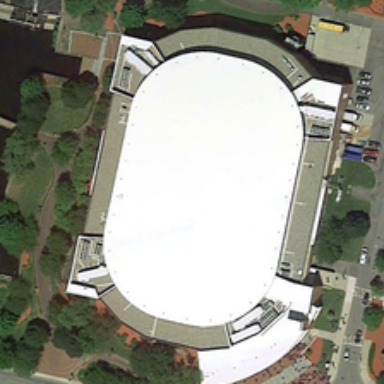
Some green trees are around a large building .